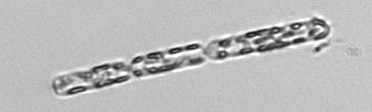
Label: Dactyliosolen_fragilissimus